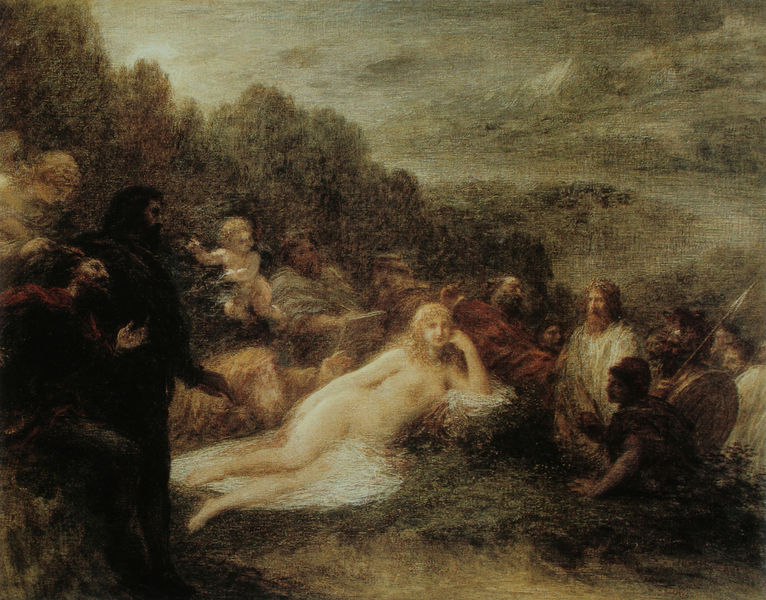
Titel: Helena
Künstler: Henri Fantin-Latour
Standort: Paris
Institution: Petit Palais
Schlagwörter: akt, baum, berg, dunkel, flügel, gemälde, gruppe, himmel, mann, meer, nackt, schatten, weiß, wolken, bäume, fluss, frauen, grün, landschaft, menschen, mädchen, sand, braun, frau, frisur, grau, hell, kleid, köpfe, licht, männer, nacht, pastell, schwarz, blick, gras, rot, schleier, tuch, weg, wiese, wolke, malerei, bart, blond, bärte, kappe, arme, blicke, lang, mensch, stehen, vollbart, gesten, hände, öl, erde, flusslauf, hügel, natur, büsche, gebüsch, boden, gewand, haare, stoff, gewänder, kind, personen, locken, wald, engel, putte, putto, bewegt, liegen, modell, mänenr, berge, gebirge, gipfel, dunst, nebel, figuren, schaum, wetter, lanze, soldaten, tafel, glatze, nackte, nachdenklich, liegend, aufstützen, unscharf, schild, tusche, buch, lichtung, soldat, waffe, helm, ritter, rüstung, betrachten, verschwommen, zeichnen, christus, jesus, götter, nymphe, sage, eros, aufgestützt, venus, speer, hera, amor, anbetung, grieche, putti, athene, bewundern, baumstumpf, helena, armor, troja, sper, füssli, feldherren, aphrodite, malblock, schaumgeborene, umringt